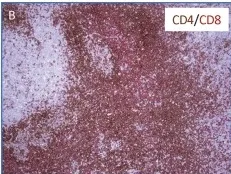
Lymph node histopathology in the mother with APDS2. (B) Double immunohistochemisrty staining for CD4+ (in brown) and CD8+ (in red) T cells (magnification, 10x).
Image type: pathology (immunostaining)